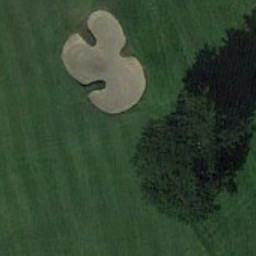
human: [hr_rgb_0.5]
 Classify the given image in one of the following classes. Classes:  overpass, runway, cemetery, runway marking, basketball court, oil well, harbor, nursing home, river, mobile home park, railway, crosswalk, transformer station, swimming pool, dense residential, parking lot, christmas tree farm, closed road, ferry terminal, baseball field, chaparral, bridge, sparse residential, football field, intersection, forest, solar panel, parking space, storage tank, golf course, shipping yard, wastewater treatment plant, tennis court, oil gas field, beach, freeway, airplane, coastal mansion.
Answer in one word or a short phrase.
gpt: golf course